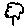
Label: tree